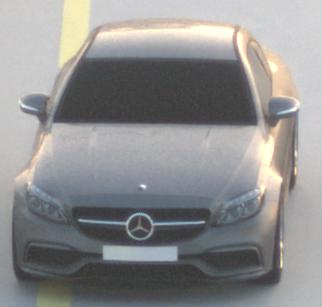
Make: Mercedes-Benz
Model: C 43 AMG
Detailed model: C-Class (205) AMG Limousine
Model produced from: 2016/10
Model produced until: 2018/04
Doors: 4
Color: gray
Road condition: dry road
Daytime: sunrise or sunset
Contrast: low contrast